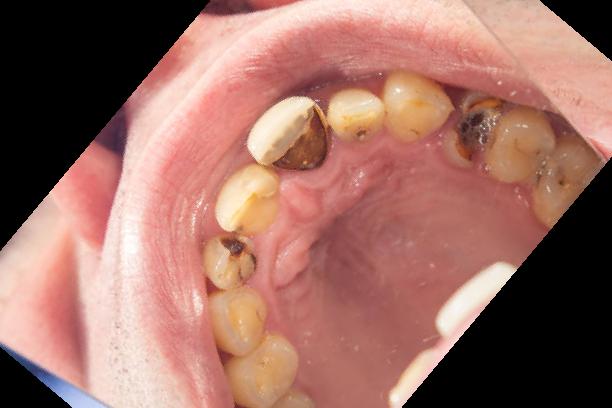
Condition: Calculus